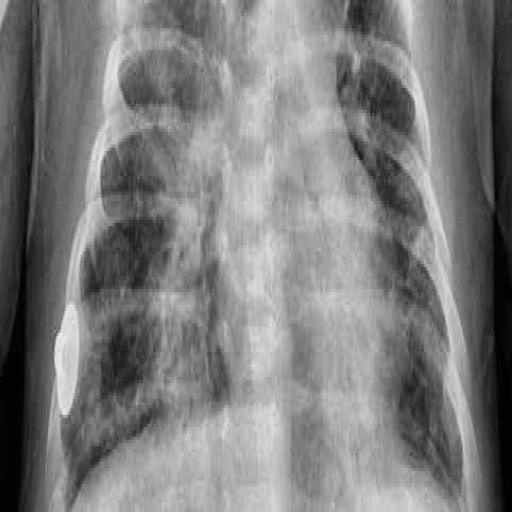
Finding: PNEUMONIA